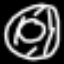
Label: donut